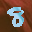
Label: 8